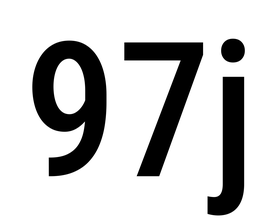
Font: Roboto_Condensed_Medium